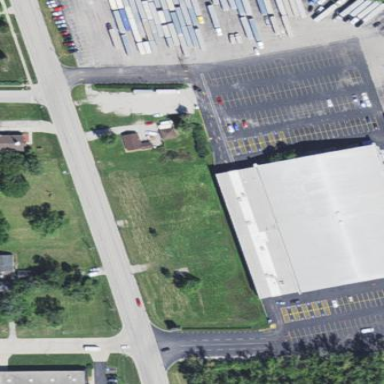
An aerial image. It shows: Industrial building.